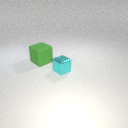
small cyan metal cube to the right of large green rubber cube